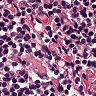
Metastatic tissue present: no